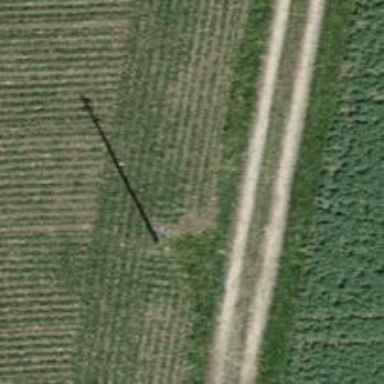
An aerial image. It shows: Minor power line.